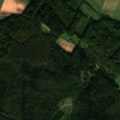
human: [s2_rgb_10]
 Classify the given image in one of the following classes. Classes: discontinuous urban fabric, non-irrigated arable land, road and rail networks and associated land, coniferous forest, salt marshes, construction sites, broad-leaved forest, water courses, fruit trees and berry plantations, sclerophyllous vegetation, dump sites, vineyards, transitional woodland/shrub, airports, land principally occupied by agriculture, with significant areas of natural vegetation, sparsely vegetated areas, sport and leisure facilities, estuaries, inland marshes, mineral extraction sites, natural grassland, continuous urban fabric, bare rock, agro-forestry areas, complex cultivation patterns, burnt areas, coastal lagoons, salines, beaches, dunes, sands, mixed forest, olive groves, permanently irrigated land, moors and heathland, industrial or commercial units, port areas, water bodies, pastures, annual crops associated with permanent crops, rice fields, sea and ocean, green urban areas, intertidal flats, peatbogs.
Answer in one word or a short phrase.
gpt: non-irrigated arable land, pastures, broad-leaved forest, coniferous forest, mixed forest